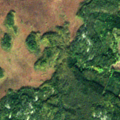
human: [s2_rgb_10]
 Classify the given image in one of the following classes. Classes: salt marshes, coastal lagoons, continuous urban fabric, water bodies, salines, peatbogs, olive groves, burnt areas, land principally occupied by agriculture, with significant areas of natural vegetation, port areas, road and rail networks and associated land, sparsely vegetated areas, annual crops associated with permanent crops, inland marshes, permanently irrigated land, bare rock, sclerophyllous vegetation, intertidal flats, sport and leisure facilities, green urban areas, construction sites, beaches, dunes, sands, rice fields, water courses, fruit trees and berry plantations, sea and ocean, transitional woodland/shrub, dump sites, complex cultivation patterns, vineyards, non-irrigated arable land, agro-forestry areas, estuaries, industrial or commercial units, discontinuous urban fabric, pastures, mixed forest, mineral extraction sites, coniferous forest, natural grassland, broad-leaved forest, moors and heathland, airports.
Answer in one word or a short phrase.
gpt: coniferous forest, mixed forest, peatbogs